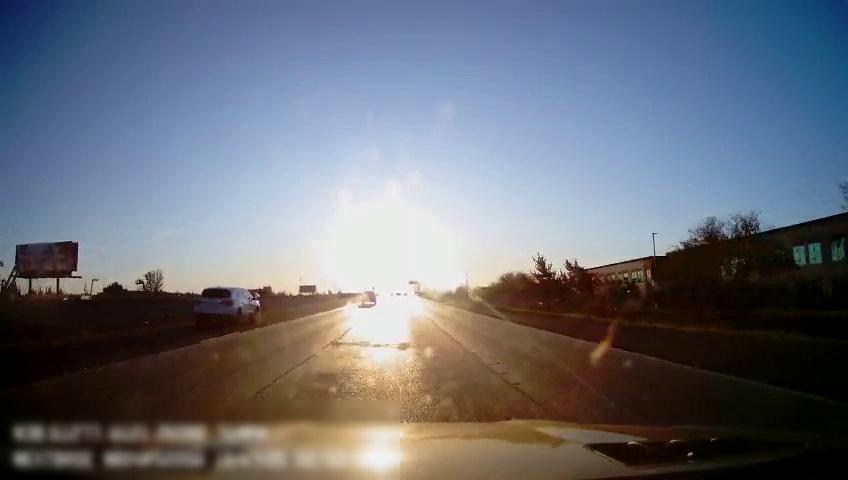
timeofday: Day
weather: Sunny
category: Drivable Space
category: Vehicles | SUV
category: Vehicles | Car
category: Lanes | Alternate Lane
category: Lanes | Alternate Lane
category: Lanes | Current Lane
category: Lanes | Alternate Lane
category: Lanes | Current Lane
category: Traffic | Signs